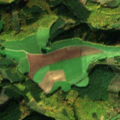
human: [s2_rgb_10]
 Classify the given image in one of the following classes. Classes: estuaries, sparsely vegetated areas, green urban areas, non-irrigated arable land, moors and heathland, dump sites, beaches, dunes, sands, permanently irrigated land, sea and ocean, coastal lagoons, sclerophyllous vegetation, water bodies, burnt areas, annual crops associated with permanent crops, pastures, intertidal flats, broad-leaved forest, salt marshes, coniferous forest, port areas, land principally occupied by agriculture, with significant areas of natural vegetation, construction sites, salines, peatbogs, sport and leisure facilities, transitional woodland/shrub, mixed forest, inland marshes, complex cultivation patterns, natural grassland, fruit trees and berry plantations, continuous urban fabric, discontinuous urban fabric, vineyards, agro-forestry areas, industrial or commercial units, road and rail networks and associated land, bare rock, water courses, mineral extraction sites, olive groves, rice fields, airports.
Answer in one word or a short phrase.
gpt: non-irrigated arable land, land principally occupied by agriculture, with significant areas of natural vegetation, coniferous forest, mixed forest